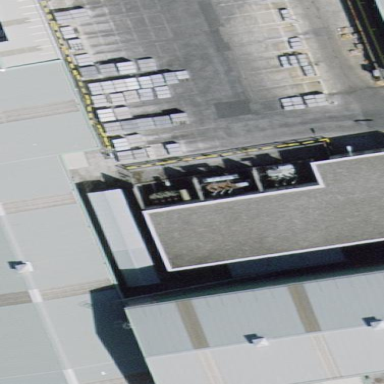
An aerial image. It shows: Industrial building.